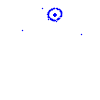
Particle: proton